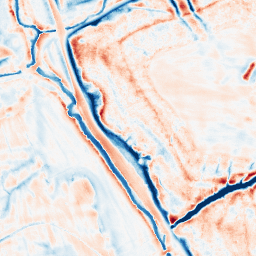
Category: edge_preserving
Decomposition family: bilateral
Decomposition parameters: d: 21
sigma_color: 50
sigma_space: 50
Upsampling method: quintic
Upsampling parameters: scale: 8
Upsampling scale: 8